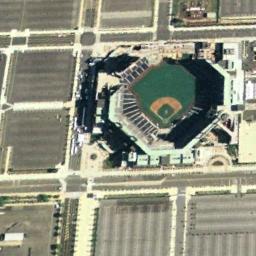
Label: stadium